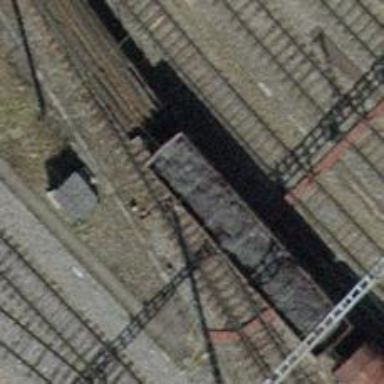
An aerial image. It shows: Railway switch.